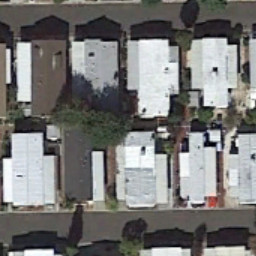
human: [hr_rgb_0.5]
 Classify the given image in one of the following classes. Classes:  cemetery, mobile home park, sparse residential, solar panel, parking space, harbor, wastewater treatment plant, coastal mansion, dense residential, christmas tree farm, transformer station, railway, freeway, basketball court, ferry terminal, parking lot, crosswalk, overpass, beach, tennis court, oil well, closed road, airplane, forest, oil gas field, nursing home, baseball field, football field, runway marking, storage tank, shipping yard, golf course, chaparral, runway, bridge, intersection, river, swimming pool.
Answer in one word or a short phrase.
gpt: mobile home park